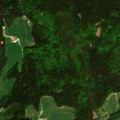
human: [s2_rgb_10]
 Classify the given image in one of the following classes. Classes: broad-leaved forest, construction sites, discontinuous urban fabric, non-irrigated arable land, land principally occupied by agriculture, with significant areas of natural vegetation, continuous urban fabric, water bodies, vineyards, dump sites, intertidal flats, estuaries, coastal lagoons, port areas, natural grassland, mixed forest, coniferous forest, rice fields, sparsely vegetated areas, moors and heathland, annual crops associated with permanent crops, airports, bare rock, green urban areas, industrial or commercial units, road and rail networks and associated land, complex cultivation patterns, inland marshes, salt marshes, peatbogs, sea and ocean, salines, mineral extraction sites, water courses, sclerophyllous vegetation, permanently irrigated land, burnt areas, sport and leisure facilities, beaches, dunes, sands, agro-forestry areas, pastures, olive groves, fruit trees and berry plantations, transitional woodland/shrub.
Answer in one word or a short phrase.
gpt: land principally occupied by agriculture, with significant areas of natural vegetation, coniferous forest, mixed forest